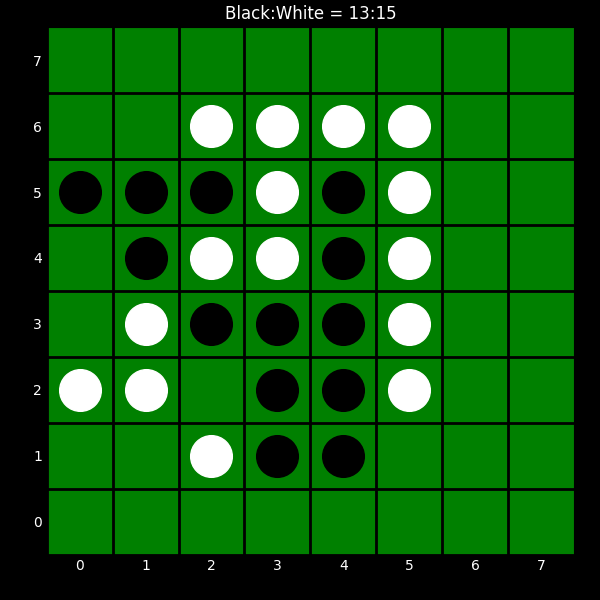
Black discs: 13
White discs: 15